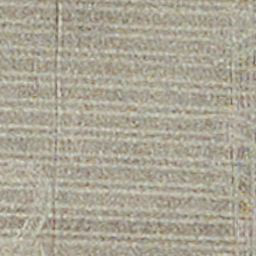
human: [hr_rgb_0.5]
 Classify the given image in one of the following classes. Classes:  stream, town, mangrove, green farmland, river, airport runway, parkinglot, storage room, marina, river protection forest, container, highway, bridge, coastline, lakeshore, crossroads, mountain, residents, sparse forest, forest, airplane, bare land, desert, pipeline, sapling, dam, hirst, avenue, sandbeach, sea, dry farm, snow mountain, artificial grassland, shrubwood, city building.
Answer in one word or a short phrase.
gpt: dry farm